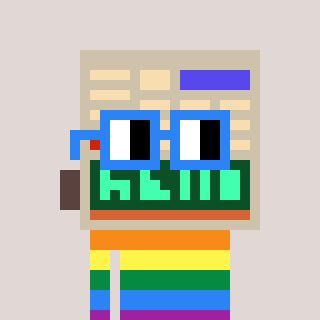
a pixel art character with square blue glasses, a calculator-shaped head and a magenta-colored body on a warm background